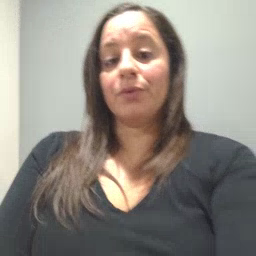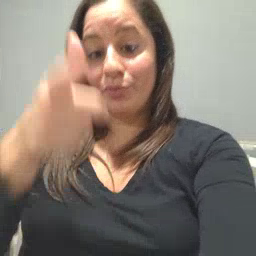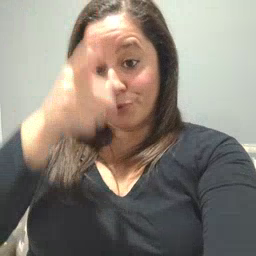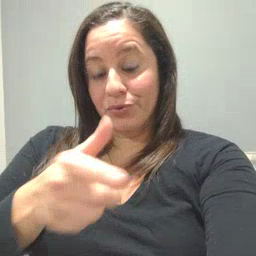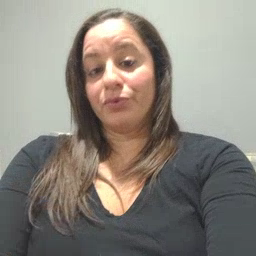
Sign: brother